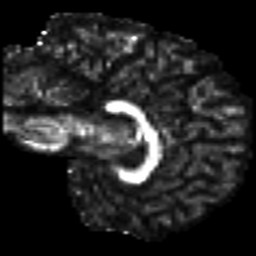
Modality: FA
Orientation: sagittal
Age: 27
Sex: male
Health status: healthy
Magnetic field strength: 3 T
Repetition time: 8.4 s
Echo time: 0.0926 s